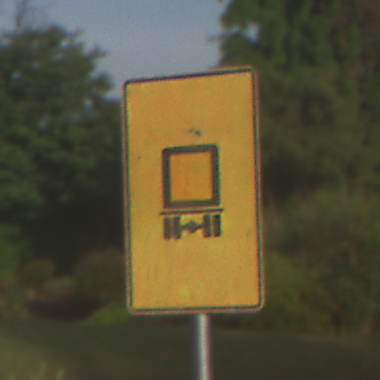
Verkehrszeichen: KennzeichnungspflichtigeFahrzeugeGefaehrlicheGueterOhnePfeilsymbol
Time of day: SunriseSunset
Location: Outdoor (Suburban)
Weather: PartlyCloudy
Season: NotSpecified
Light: Natural